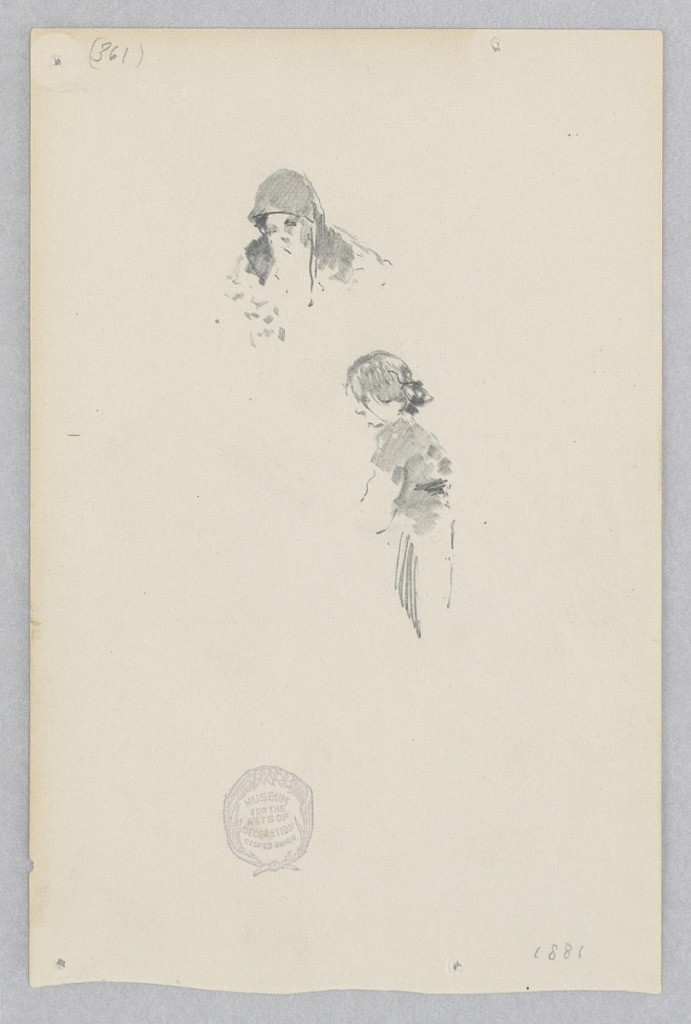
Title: Woman
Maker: Robert Frederick Blum, American, 1857–1903
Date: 1881
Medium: Graphite on wove paper
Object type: Drawing
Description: Partial sketches of a female figure.